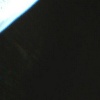
Label: space